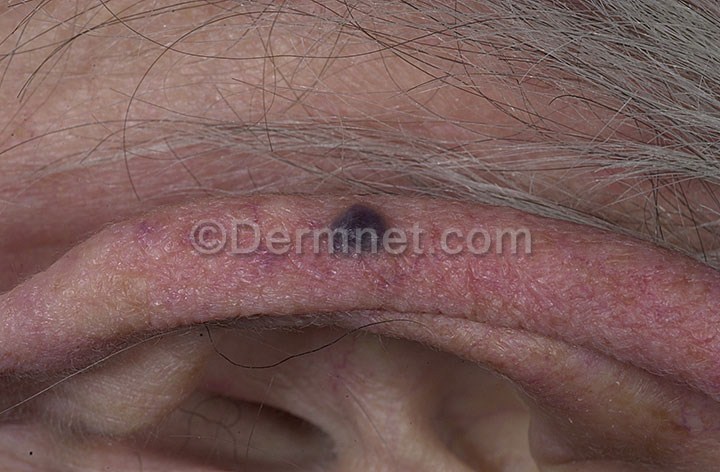
Disease: Vascular Tumors